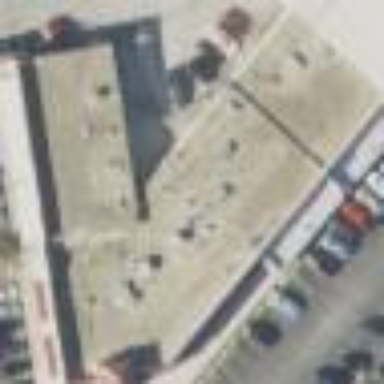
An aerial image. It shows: Retail building.